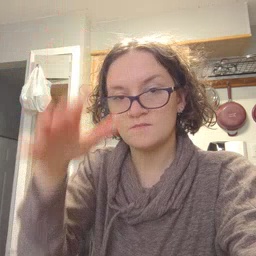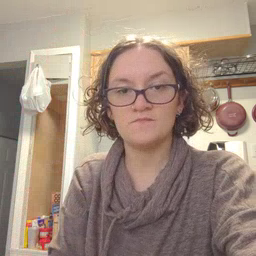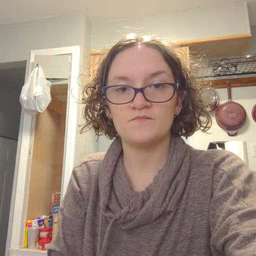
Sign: dad